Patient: sex M, age 65
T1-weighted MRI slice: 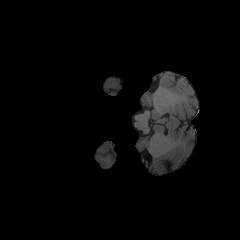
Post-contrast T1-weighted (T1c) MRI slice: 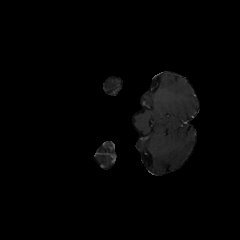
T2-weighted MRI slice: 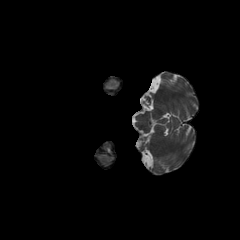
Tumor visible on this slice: no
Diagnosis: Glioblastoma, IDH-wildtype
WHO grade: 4